Field crop: maize
Growth stage: 2
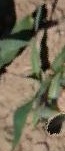
Species: maize